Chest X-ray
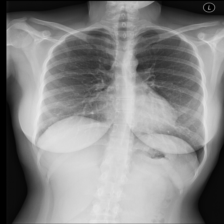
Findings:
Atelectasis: negative
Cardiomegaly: negative
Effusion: negative
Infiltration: positive
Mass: negative
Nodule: negative
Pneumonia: negative
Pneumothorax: negative
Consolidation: negative
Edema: negative
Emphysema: negative
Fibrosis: negative
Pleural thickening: negative
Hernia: negative